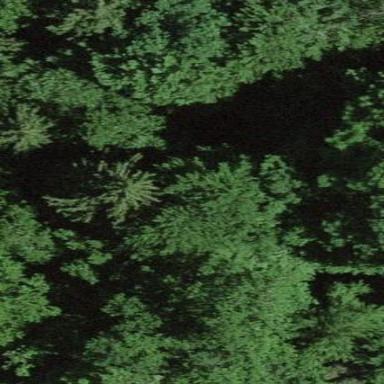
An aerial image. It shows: Forest area.